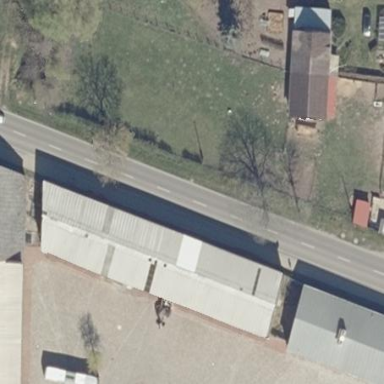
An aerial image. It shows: Shed.